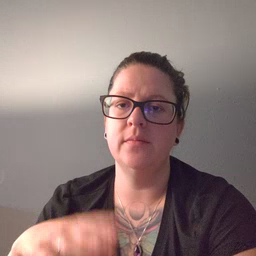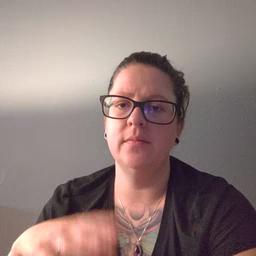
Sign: flag